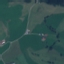
Land use / land cover class: Pasture